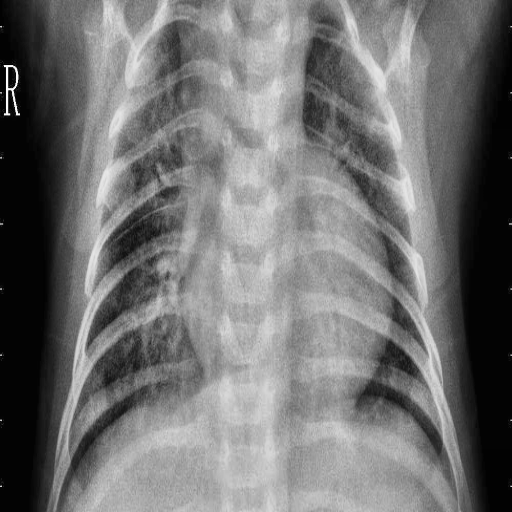
Finding: PNEUMONIA